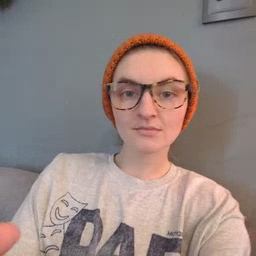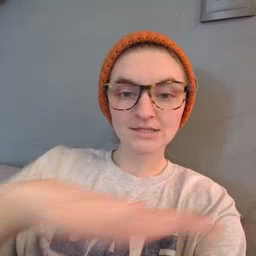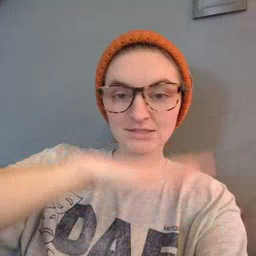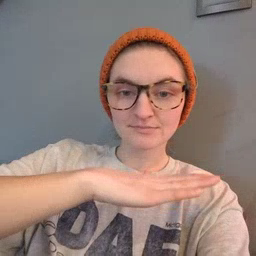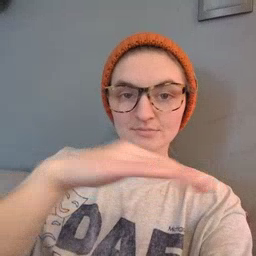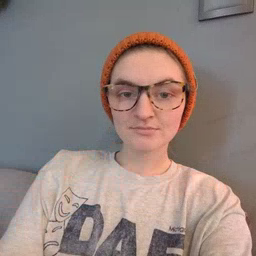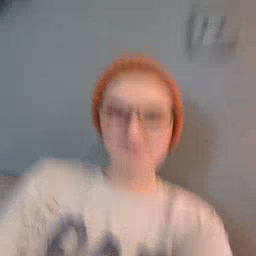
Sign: table